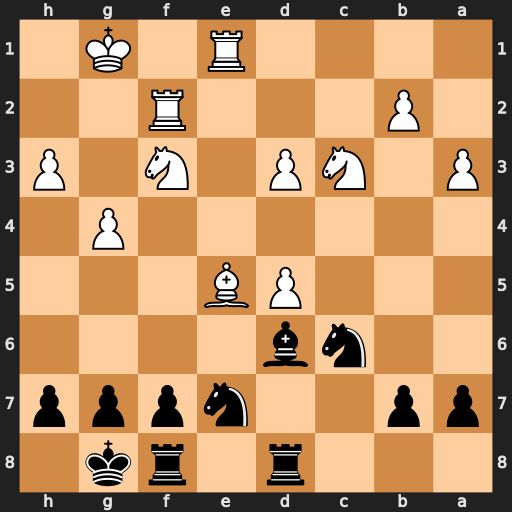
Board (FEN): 3r1rk1/pp2nppp/2nb4/3PB3/6P1/P1NP1N1P/1P3R2/4R1K1
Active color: b
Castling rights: -
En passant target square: -
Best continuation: Nxe5 Nxe5 Bc5 Nf3 Bxf2+